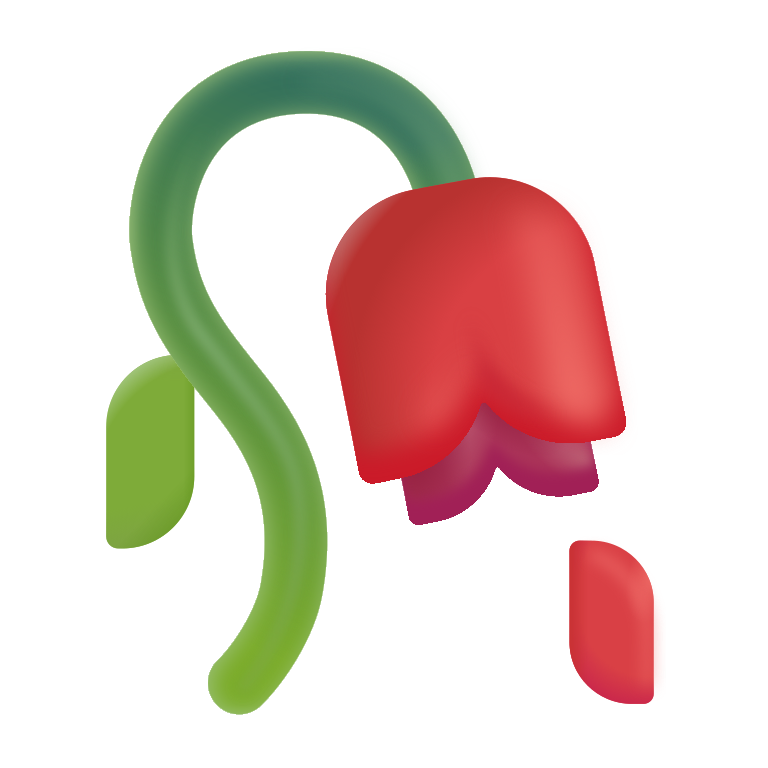
wilted flower color